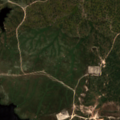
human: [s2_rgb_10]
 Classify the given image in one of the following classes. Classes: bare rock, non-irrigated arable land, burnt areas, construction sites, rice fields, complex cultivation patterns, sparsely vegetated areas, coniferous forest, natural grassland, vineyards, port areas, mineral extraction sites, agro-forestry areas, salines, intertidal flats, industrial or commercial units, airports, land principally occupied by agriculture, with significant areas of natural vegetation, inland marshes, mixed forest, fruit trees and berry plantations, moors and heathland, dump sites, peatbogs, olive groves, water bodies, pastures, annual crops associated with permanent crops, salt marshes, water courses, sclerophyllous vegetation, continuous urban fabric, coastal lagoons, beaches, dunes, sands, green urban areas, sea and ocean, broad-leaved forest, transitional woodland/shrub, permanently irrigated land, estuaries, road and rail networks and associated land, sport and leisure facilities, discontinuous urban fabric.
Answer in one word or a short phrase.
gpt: continuous urban fabric